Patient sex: F
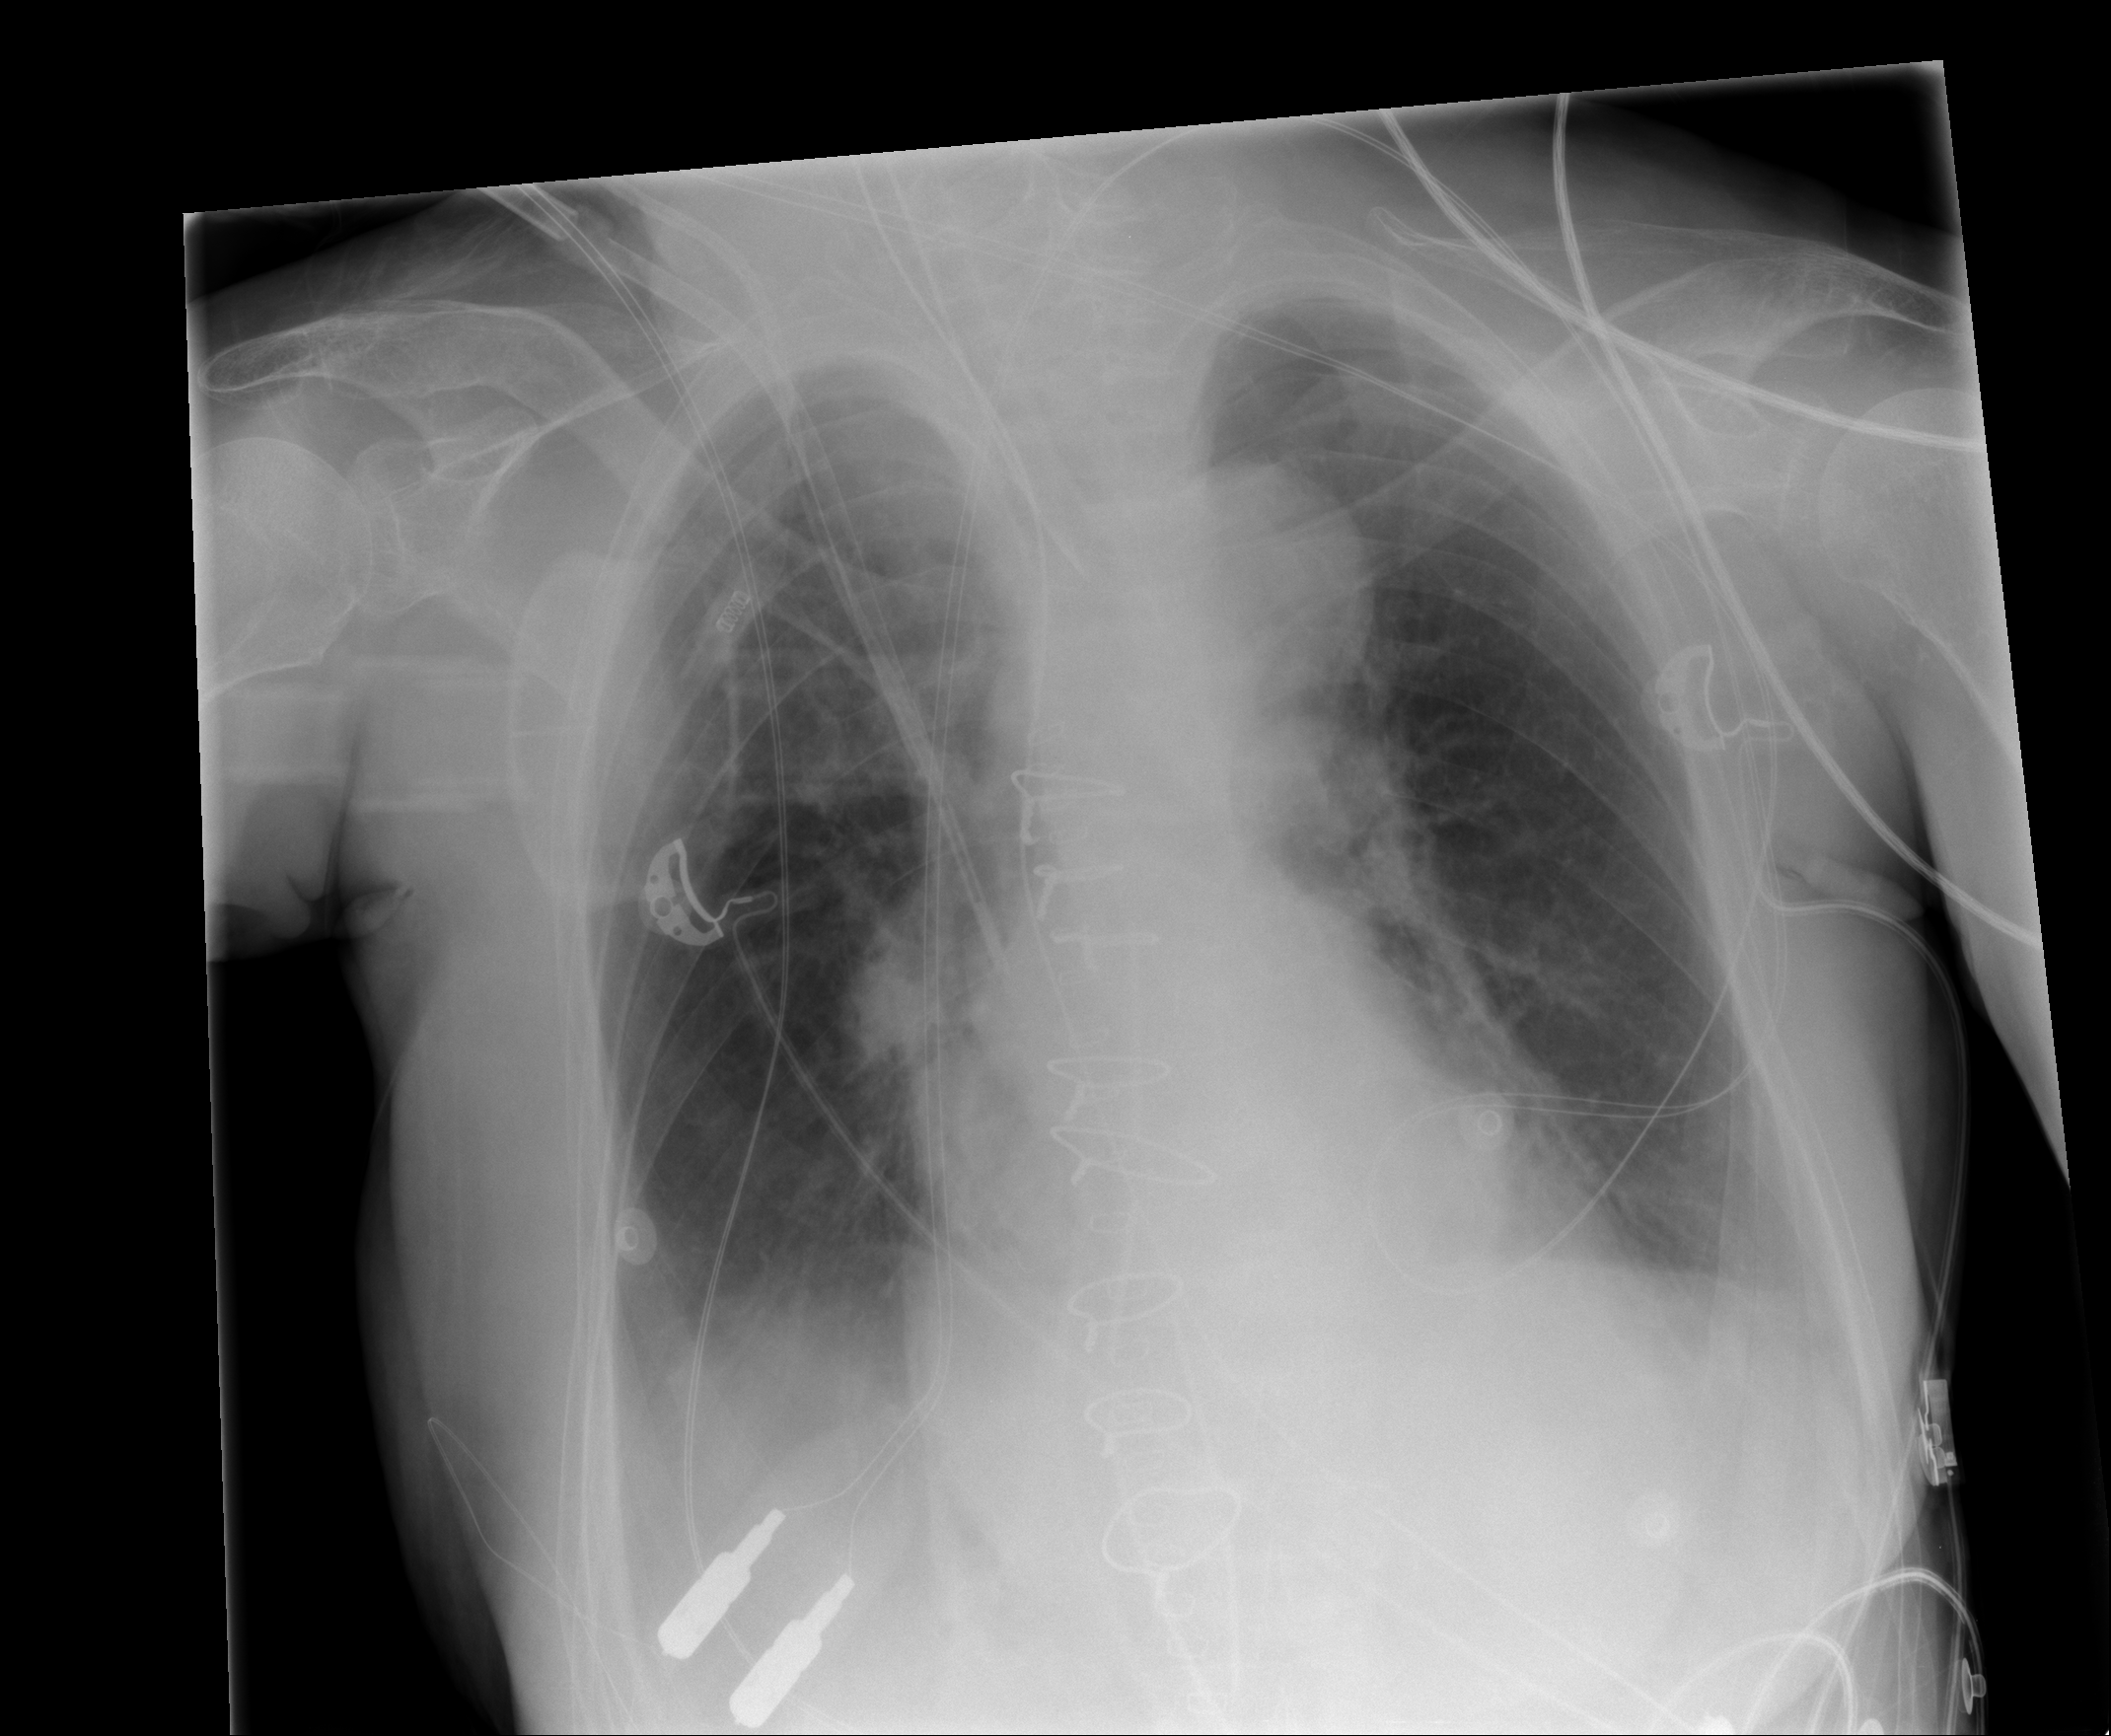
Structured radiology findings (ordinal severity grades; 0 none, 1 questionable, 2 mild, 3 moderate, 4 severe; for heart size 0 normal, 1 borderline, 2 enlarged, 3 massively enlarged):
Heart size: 1
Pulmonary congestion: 2
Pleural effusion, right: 2
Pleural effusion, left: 2
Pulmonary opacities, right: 0
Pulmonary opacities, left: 0
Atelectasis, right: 2
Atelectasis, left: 0